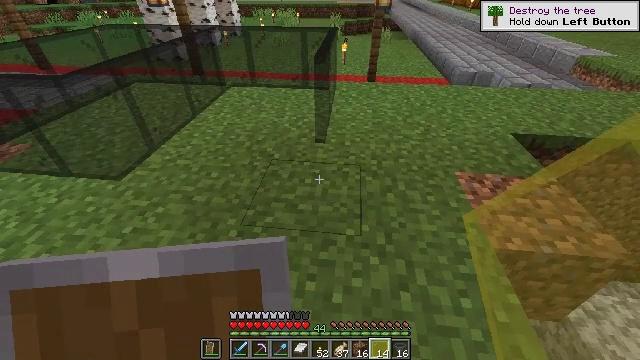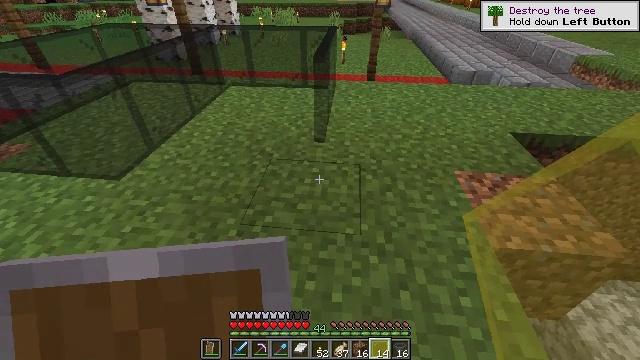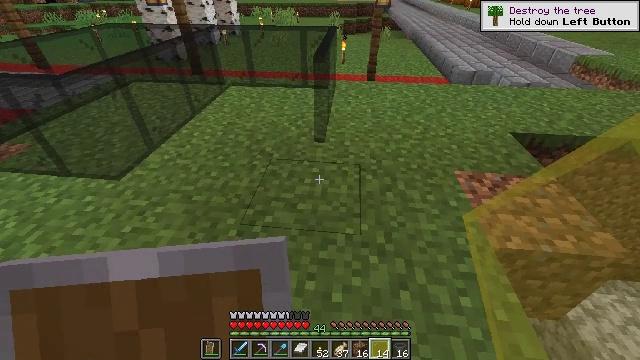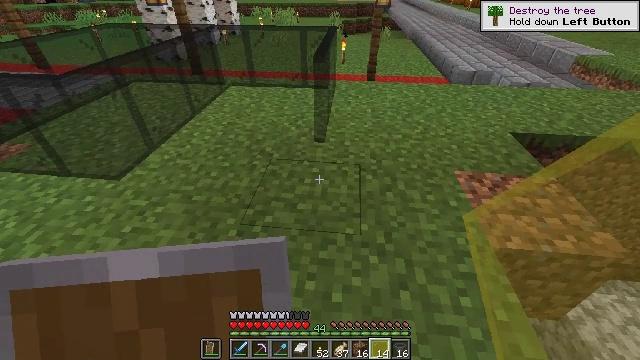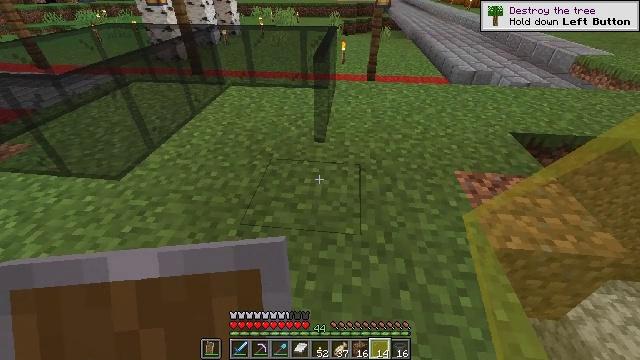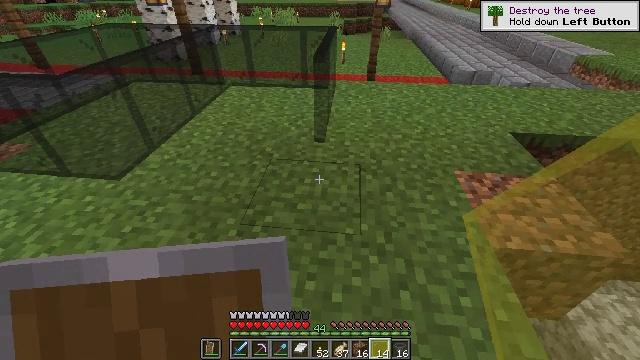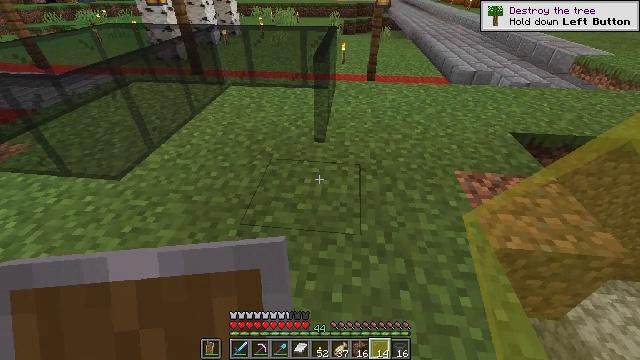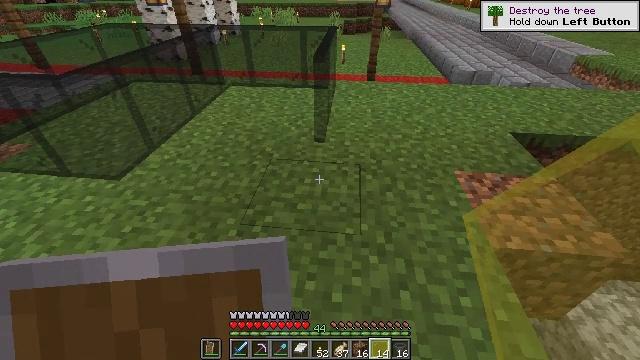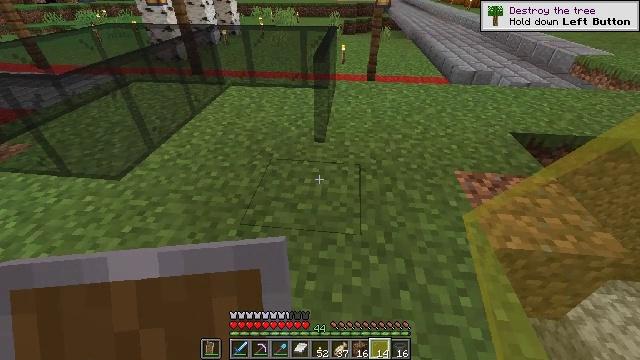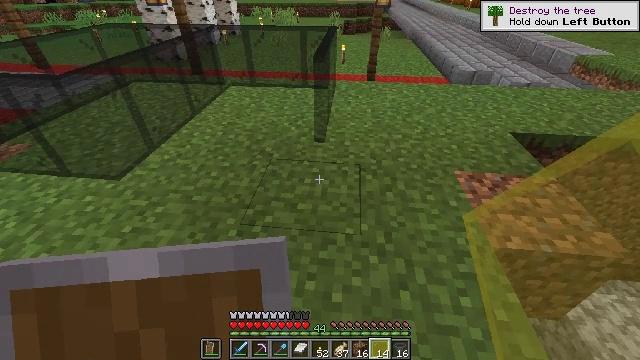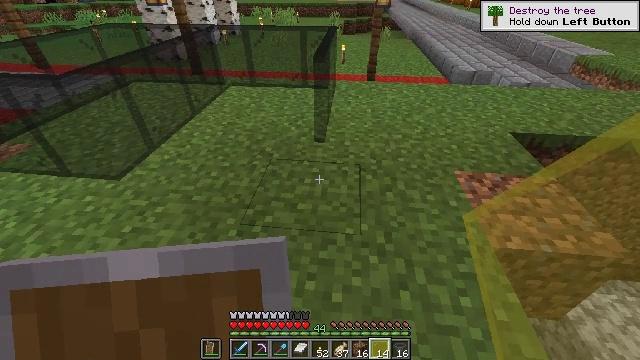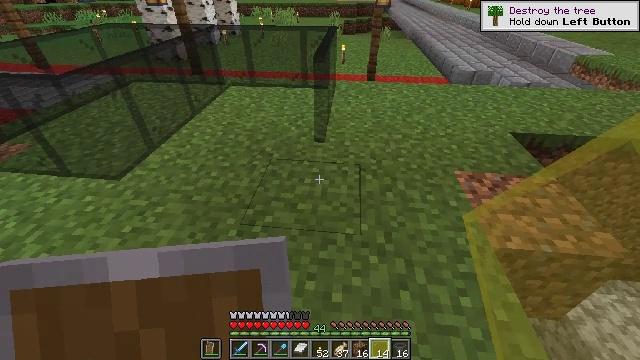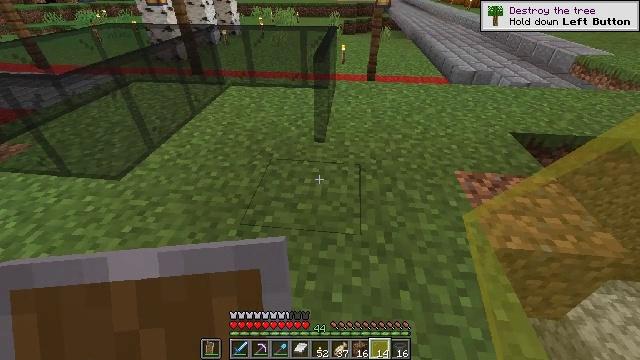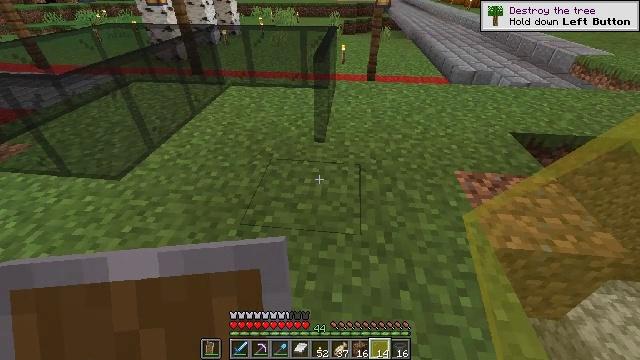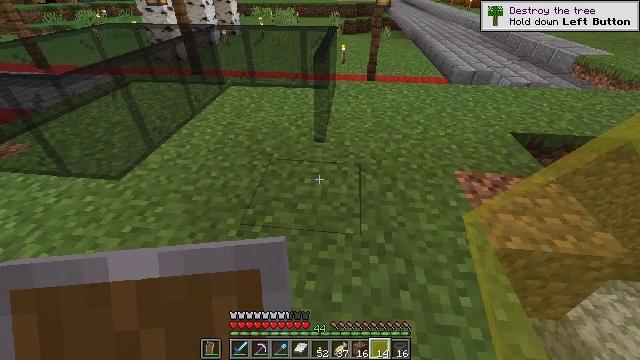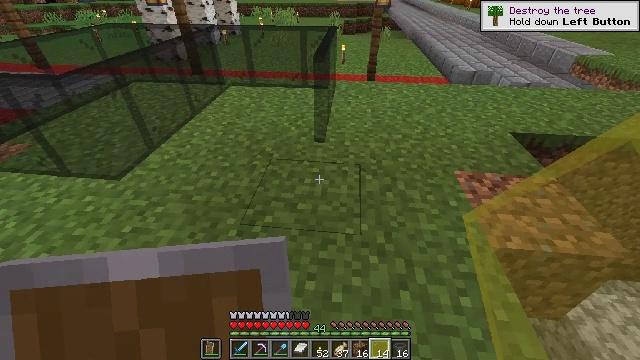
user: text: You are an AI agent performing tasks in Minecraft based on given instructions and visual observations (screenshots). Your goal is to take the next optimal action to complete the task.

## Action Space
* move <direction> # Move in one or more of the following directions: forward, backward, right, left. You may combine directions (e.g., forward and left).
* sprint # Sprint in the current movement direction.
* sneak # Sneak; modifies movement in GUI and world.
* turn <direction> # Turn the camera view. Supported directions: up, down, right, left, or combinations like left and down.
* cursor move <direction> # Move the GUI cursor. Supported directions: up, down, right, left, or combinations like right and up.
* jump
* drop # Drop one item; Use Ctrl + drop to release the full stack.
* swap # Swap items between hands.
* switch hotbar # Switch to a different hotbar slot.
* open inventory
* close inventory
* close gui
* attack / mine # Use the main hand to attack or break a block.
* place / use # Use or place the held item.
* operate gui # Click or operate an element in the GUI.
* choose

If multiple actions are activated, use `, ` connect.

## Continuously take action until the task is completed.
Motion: motion action
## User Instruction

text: Break the blue stained glass pane.
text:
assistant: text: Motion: no_op
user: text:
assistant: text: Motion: no_op
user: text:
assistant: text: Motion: no_op
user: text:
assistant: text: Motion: no_op
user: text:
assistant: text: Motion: no_op
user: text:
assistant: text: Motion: no_op
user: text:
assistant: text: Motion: no_op
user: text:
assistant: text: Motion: no_op
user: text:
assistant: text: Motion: no_op
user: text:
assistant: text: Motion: no_op
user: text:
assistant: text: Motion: no_op
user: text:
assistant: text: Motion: no_op
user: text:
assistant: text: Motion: no_op
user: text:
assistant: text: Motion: no_op
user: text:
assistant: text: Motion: no_op
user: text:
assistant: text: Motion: no_op
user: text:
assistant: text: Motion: no_op
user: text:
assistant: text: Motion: no_op
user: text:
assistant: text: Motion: no_op
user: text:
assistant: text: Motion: no_op
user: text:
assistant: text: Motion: no_op
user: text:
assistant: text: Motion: no_op
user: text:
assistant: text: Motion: no_op
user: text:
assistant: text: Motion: no_op
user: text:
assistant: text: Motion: no_op
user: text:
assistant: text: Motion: no_op
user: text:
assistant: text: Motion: no_op
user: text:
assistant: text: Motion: no_op
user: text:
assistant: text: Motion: no_op
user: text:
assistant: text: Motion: turn right